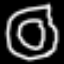
Label: donut